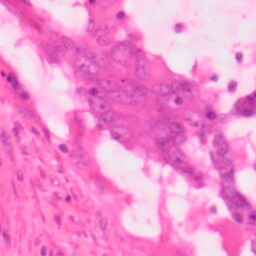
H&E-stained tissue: Colon